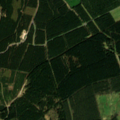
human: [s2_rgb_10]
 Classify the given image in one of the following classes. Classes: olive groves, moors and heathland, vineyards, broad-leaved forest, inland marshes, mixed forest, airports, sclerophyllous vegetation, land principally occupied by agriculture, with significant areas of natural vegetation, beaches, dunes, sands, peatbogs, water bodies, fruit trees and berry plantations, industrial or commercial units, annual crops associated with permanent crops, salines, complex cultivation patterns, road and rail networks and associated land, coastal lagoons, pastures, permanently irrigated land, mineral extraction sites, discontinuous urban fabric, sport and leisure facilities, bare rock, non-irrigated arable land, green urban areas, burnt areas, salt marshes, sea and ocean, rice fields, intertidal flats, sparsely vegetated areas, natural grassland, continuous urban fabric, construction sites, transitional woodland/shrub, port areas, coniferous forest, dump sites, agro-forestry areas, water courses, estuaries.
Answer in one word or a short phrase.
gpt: pastures, coniferous forest, transitional woodland/shrub